Field crop: maize
Growth stage: 2
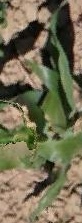
Species: maize